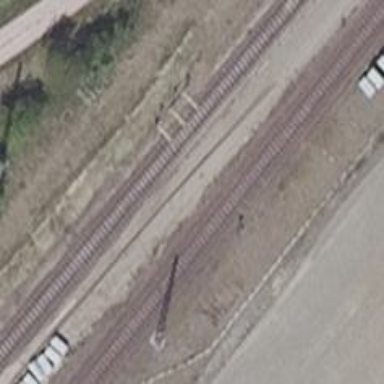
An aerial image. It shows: Railway signal.